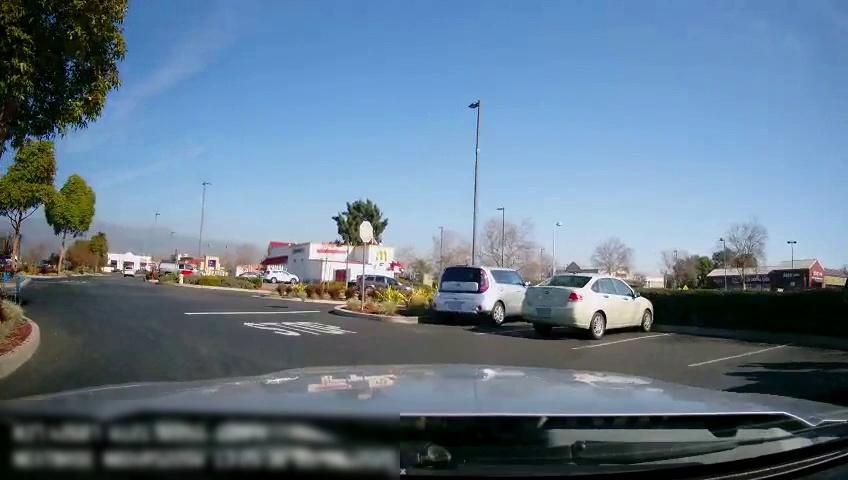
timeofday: Day
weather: Sunny
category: Drivable Space
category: Vehicles | Car
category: Vehicles | Car
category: Vehicles | SUV
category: Vehicles | Truck
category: Vehicles | Car
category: Vehicles | SUV
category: Vehicles | SUV